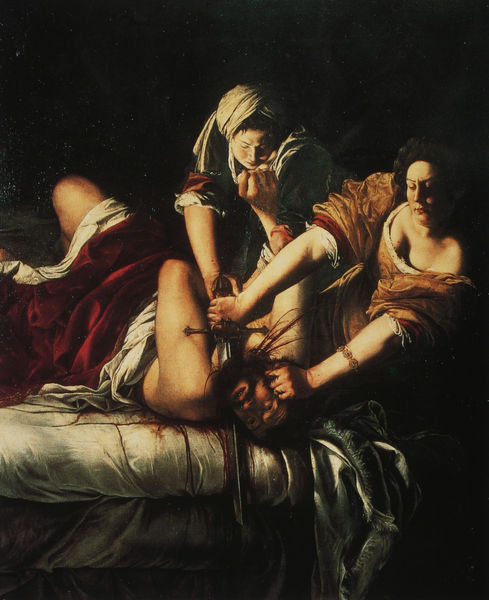
Titel: Judith tötet Holofernes
Künstler: Artemisia Gentileschi
Standort: Florenz
Institution: Galleria degli Uffizi
Schlagwörter: dunkel, gemälde, hand, haut, kampf, kopf, körper, mann, nackt, schatten, weiß, frauen, gelb, braun, brust, busen, frau, grau, hintergrund, kleid, licht, nacht, orange, schmuck, schwarz, szene, rot, tuch, haube, bart, arm, arme, barock, bibel, dienerin, enthauptung, falten, gesicht, halten, haupt, hinrichtung, holofernes, johannes, judith, köpfen, leiche, messer, mord, rache, salome, samt, schüssel, silber, tod, tof, tot, hals, hände, fransen, gewand, gold, haare, decke, gewänder, dekolletee, dekoltee, kontrast, seide, magd, liegen, düster, romantik, gewalt, kissen, könig, zwei frauen, kopftuch, zopf, bett, bettdecke, faltenwurf, laken, knie, matratze, grun, zuschauerin, griff, klinge, blut, drapiert, schwert, brutal, faust, spritzen, armband, armreif, kehle, betttuch, bettlaken, christus, altes testament, schmerz, ermordung, opfer, chiaroscuro, töten, turban, mörderin, erdolchen, ermorden, bettuch, zelt, lager, verbrechen, decken, batt, rotes gewand, grausam, brutalität, caravaggio, bibelszene, köpfung, kie, enthaupten, täter, schwet, gentileschi, artemisia, tötung, biblisches thema, jochanaan, operation, lucrecia, durchstoßen, durchtrennen, gehilfin, heimtücke, kriminell, meuchel, täterin, tätrinnen, rote decke, gewalr, koopf, lynchen, zwei fraune, tätung, mrd, hauot, gnadenlos